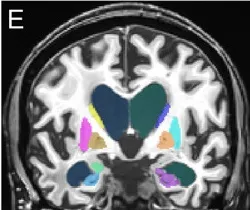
In vivo and postmortem MRI showing white matter lesions, brain atrophy, and enlarged ventricles. And 2017.
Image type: radiology (mri)